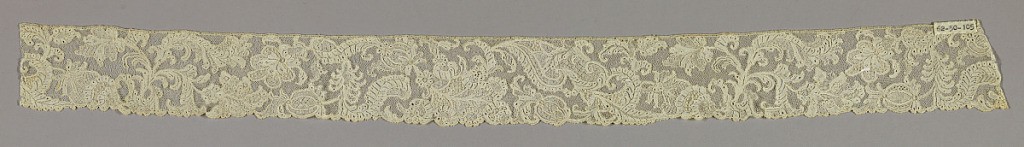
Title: Border
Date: mid-18th century
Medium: linen Technique: needle lace with ground of loop and twist with twist return
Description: Border of Point de Venise à Réseau with floral and foliated sprays arranged in free flowing asymmetric pattern. Fond: réseau. Modes: portes gaze quadrillée, St. Esprit avec rangs clairs.